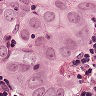
Metastatic tissue present: yes